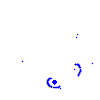
Particle: proton